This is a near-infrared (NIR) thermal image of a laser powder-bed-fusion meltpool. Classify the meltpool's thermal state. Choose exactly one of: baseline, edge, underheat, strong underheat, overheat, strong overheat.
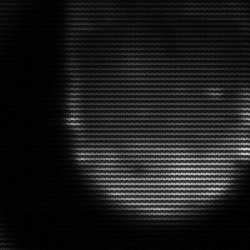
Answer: edge